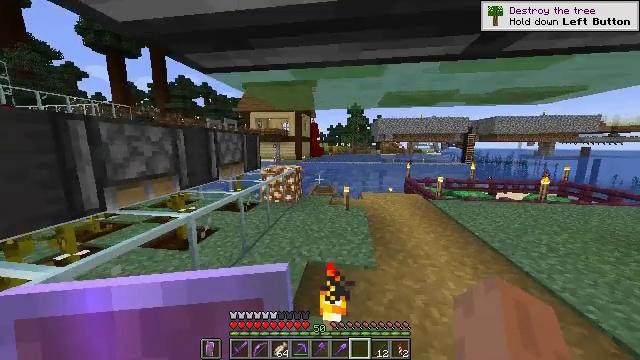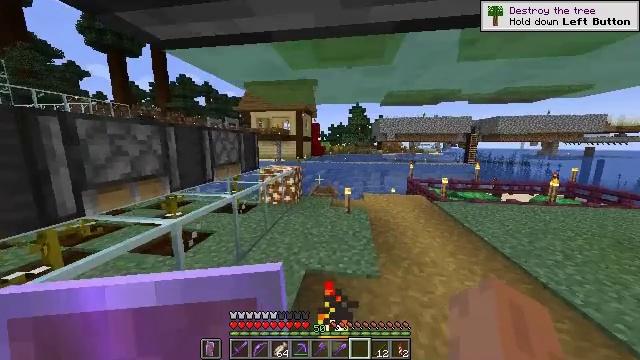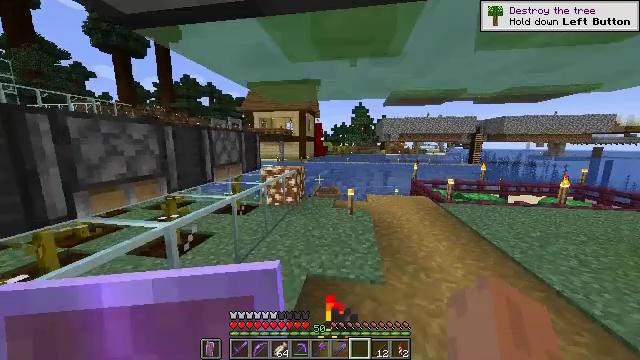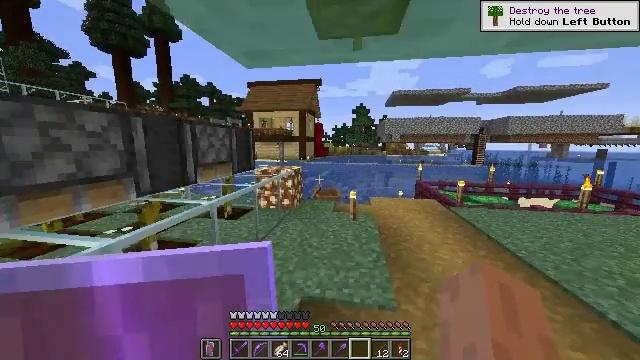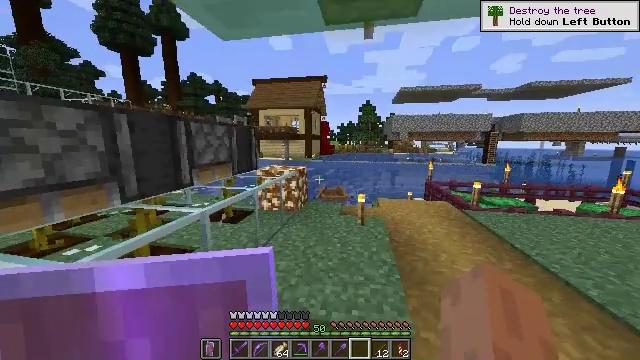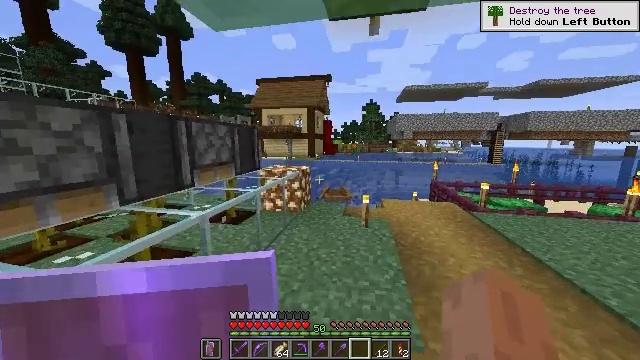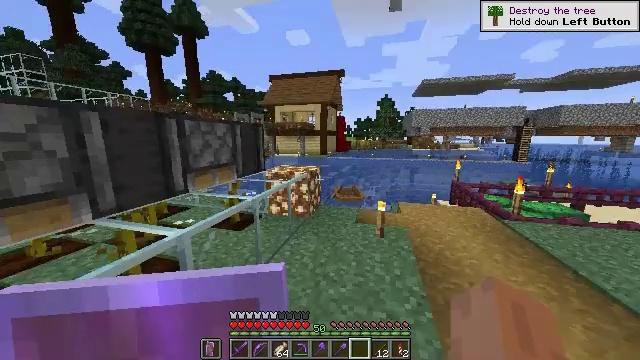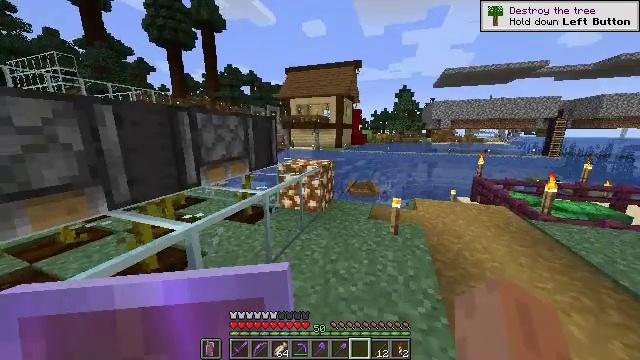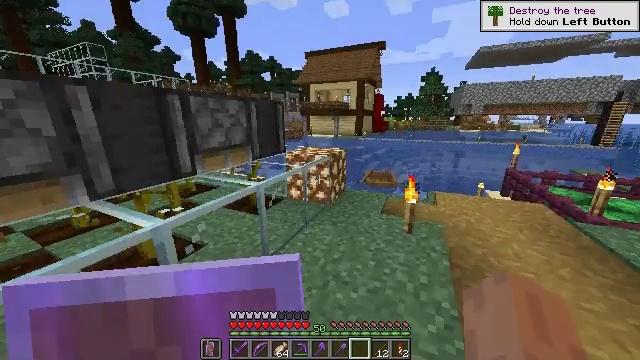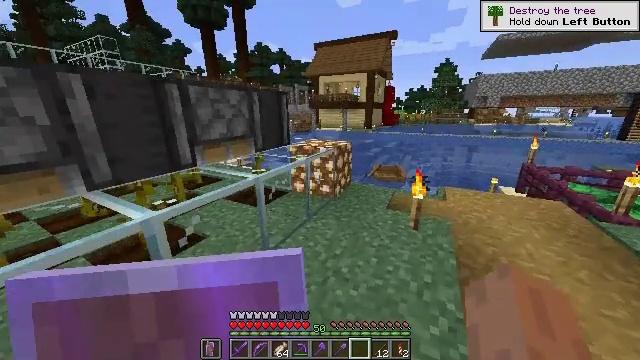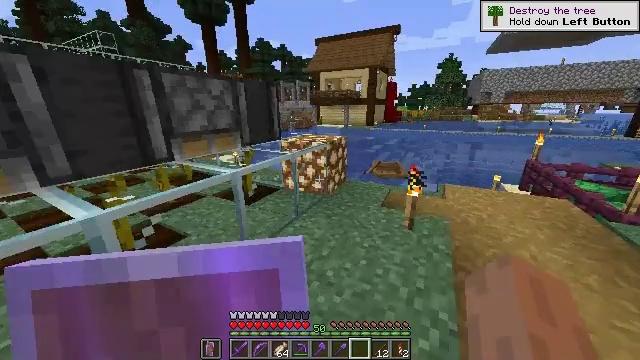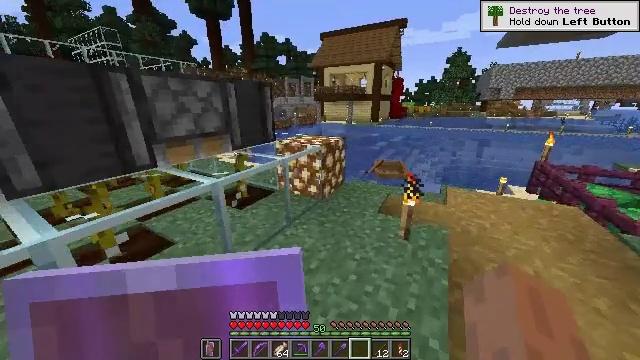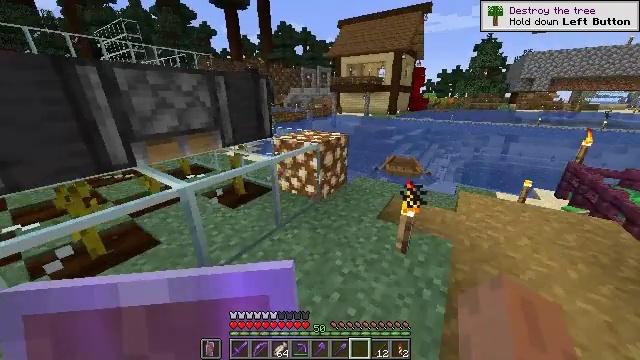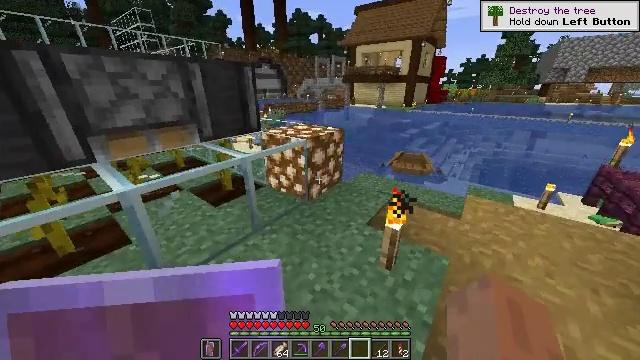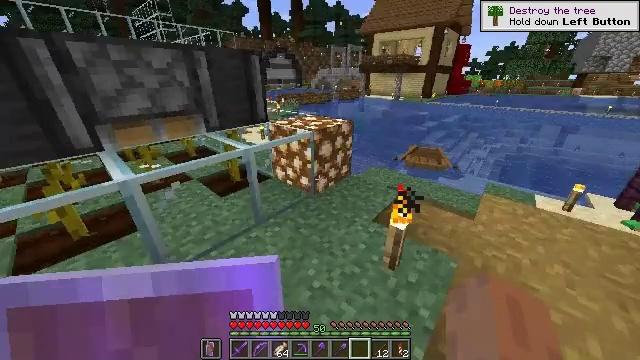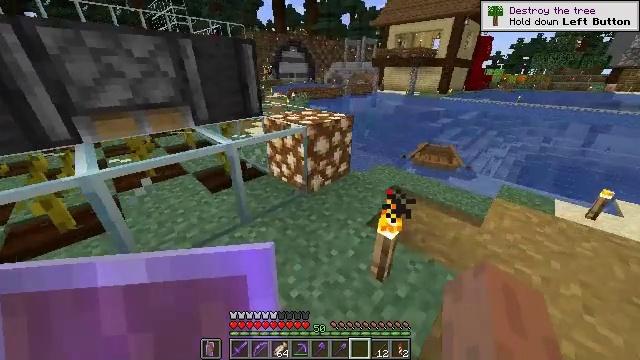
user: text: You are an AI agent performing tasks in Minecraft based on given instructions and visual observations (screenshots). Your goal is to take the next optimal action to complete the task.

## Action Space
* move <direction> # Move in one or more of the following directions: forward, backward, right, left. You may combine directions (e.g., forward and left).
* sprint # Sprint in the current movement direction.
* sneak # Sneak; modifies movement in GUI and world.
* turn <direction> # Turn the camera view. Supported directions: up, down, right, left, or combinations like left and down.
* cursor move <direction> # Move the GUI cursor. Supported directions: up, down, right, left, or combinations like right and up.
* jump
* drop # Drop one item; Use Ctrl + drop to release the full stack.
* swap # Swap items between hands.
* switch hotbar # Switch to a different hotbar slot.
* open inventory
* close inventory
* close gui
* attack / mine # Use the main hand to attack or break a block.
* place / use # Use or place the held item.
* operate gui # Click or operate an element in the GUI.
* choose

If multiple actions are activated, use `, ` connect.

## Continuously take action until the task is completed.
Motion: motion action
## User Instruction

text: Get a purple banner by crafting it with a banner and purple dye.
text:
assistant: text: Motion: move forward, sprint
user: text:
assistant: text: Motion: move forward, sprint
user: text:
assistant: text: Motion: move forward, sprint
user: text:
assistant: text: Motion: move forward, sprint, turn left
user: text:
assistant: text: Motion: move forward, sprint
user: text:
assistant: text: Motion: move forward and move right, sprint, turn left
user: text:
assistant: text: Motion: move forward and move right, sprint, turn left and down
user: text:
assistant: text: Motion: move forward and move right, sprint, turn left and down
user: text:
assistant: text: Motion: move forward and move right, sprint, turn left and down
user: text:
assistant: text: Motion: move forward and move right, sprint
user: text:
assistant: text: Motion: move forward and move right, sprint, turn left
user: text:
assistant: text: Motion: move forward and move right, sprint, turn left and down
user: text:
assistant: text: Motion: move forward and move right, sprint, turn left and down
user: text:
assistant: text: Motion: move forward and move right, sprint, turn left and down
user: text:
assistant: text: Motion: move forward and move right, sprint, turn left and down
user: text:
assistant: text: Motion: move forward and move right, sprint, turn left and down
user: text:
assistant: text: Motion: move forward and move right, sprint, turn left
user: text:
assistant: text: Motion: move forward and move right, sprint, turn left
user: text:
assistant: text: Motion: move forward and move right, sprint, turn left
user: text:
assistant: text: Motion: move forward and move right, sprint, turn left
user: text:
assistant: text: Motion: move forward and move right, sprint, turn left
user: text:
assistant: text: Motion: move forward and move right, sprint, turn left
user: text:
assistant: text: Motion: move forward and move right, sprint, turn left
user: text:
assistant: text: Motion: move forward and move right, sprint, turn left
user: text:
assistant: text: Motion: move forward and move right, sprint, turn left
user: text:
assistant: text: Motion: move forward and move right, sprint, turn left
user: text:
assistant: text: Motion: move forward and move right, sprint, turn left
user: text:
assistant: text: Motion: move forward and move right, sprint, turn left
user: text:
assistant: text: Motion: move forward and move right, sprint, turn left
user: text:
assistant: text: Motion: move forward and move right, sprint, turn left